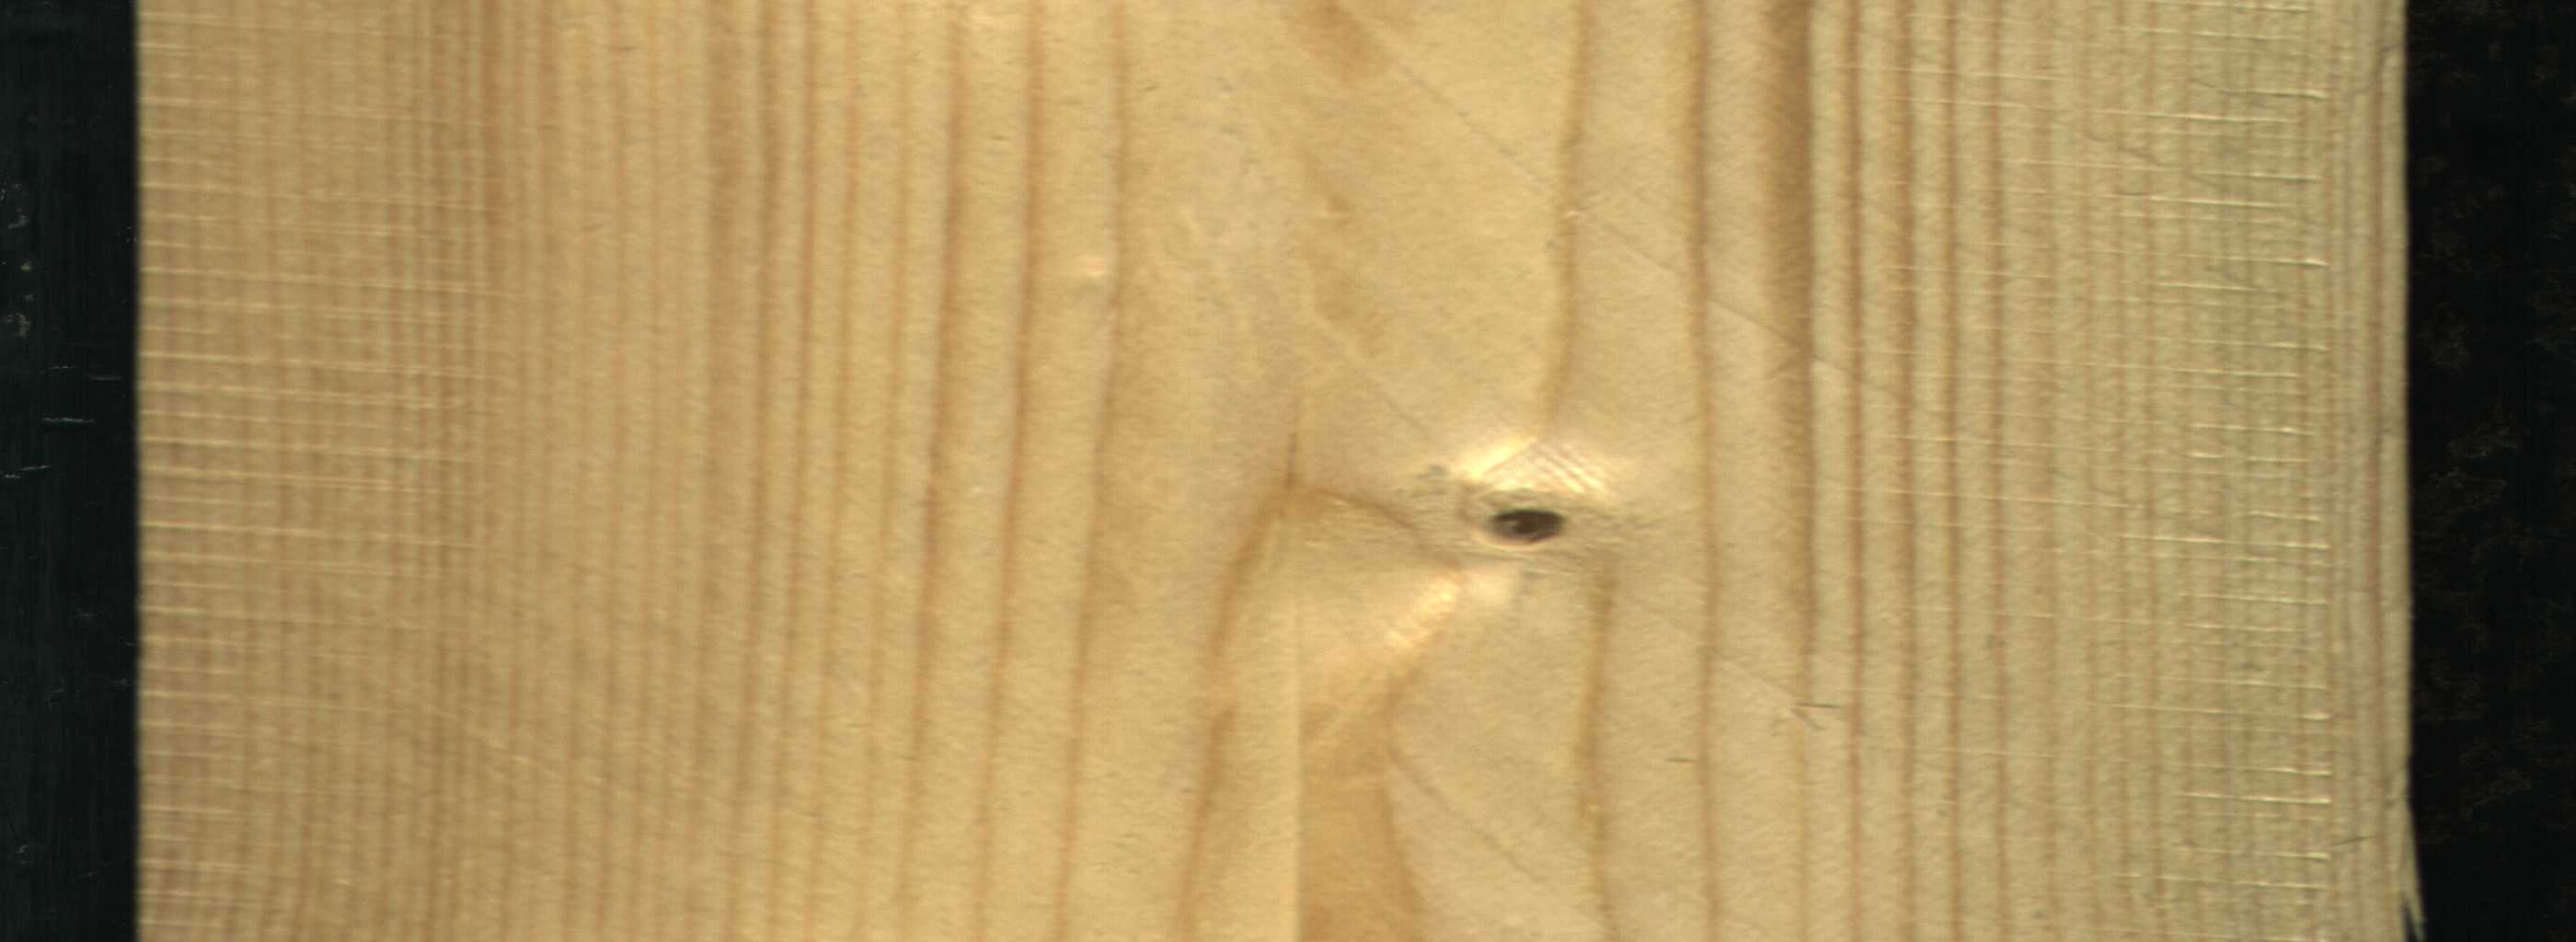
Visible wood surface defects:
Dead_Knot